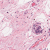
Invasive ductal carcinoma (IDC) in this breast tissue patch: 0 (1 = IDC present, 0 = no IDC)